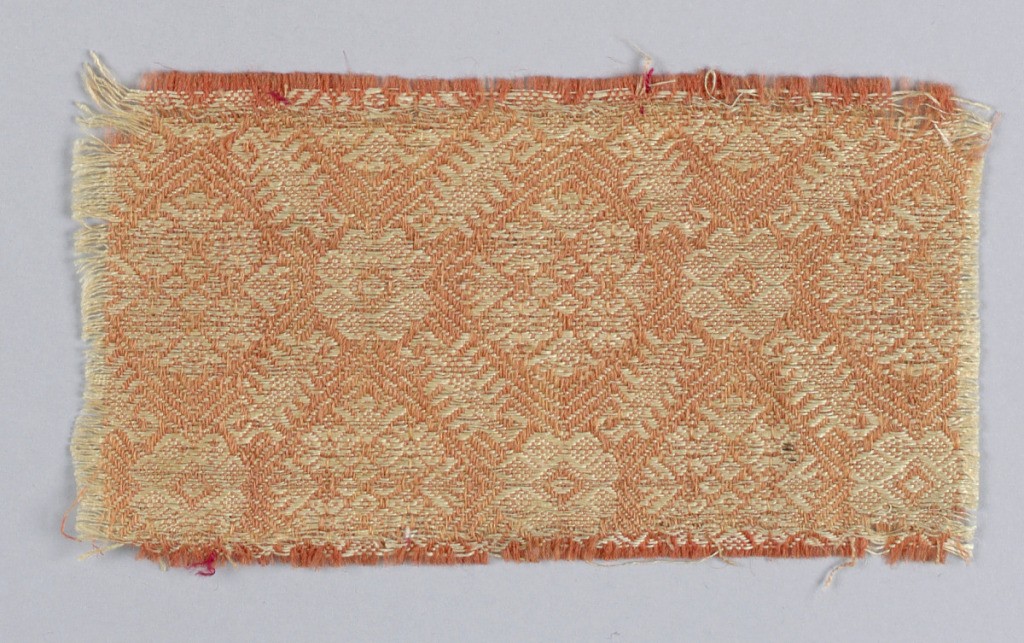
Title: Fragment
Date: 17th century
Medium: linen warp, wool weft Technique: float weave
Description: Lozenge pattern with eight-petaled floral motif at points on intersection. Dark red and white.